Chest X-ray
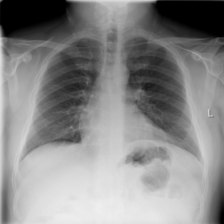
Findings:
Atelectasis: negative
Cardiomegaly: negative
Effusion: negative
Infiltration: negative
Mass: negative
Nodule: negative
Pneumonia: negative
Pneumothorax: negative
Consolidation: negative
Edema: negative
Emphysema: negative
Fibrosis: negative
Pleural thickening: negative
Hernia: negative